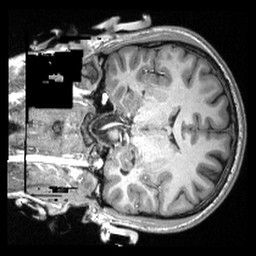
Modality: T1w
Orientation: coronal
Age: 22
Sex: male